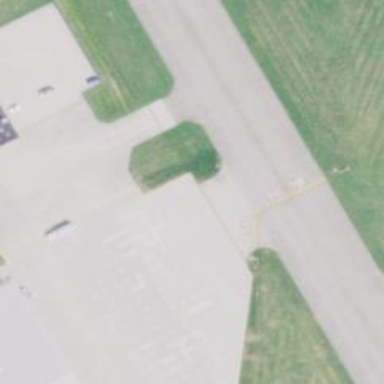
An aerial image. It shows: Image of taxiway at airport.